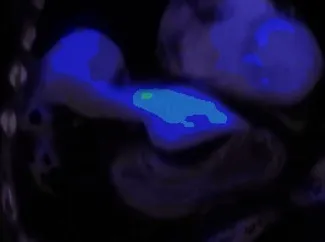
E; Six months after cessation of MTX, the slightly increased FDG avidity in the mediastinum and left chest wall remained unchanged.
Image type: pathology (fish)